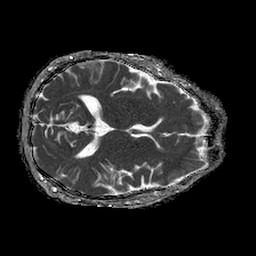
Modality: ADC
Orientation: axial
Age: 42
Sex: male
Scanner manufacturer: philips
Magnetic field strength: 1.5 T
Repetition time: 4.6 s
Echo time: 0.08631 s